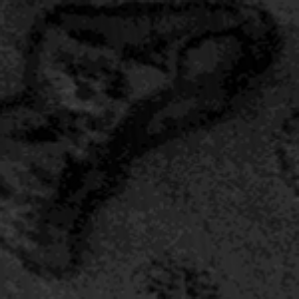
Label: frost